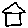
Label: house